Question: I am trying to do a plot with ggplot2, but I am struggling with the geom tile. As I am using this geom for the first time I looked closely to Hadley's documentation, but still I did not manage to get what I am after. I want to adjust both the tile width and the tile height. I found how to adjust the tile width in the documentation, but I am struggling with the height. Taking the next plot as starting point:
'''
test <- data.frame(
x = rep(c(1,3,6),2),
y = rep(c(1,3), each = 3),
w = rep(c(.5,2,1), 2),
z = sample(rep(LETTERS[1:6])))
ggplot(test, aes(x=x, y=y, fill = z)) + geom_tile(aes(width = w))
'''

I would now like to adjust the height of the tiles as well. With the bottom tile in the first 'column' (at which x = 1) to run from 0 to 1, and the top tile in the first column running from 1 to 4. In the second column I want to make the bottom tile run from 0 to 3 and the top tile from 3 to 4. For the last column I want the bottom from 0 to 1.5 and the top from 1.5 to 4. I tried many things, e.g. the following:
'''
test2 <- data.frame(
x = rep(c(1,3,6),2),
y = c(0, 0, 0, 1, 3, 1.5),
w = rep(c(.5,2,1), 2),
z = sample(rep(LETTERS[1:6])),
h = c(1, 3, 1.5, 3, 1, 2.5))
ggplot(test2, aes(x=x, y=y, fill = z)) + geom_tile(aes(width = w, heigth = h))
'''
but none produced the plot I was looking for.
Any help will be greatly appreciated. Thanks in advance!
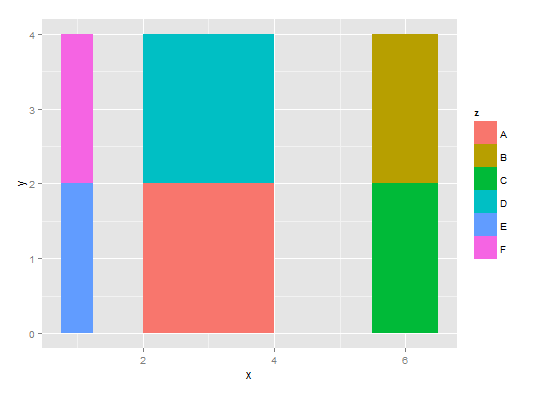
Answer: 'geom_tile' takes the aesthetic 'height=h' and generates 'ymin' and 'ymax' from '-h/2 to h/2'. This is why you aren't getting plot you intend. While I fully support @Didzis' solution as it is extremely straightforward and gets the job done, I'll show the solution using 'geom_tile' for two reasons. It's fun and always nice to know :).
The objective is to "generate" your 'y' positions accordingly so that the plot is as you expect. Taking 'test2' data.frame,
'''
require(plyr)
# calculate y coordinate accounting for shift in y due to h
test2 <- ddply(test2, .(x), transform, y2 = c(0, head(h,-1)) + h/2)
p <- ggplot(test2, aes(x=x, y=y2, fill = z)) +
geom_tile(aes(width = w, height=h))
p
'''

Now, you see that the heights are neatly generated (ymin and ymax)
'''
ggplot_build(p)$data
# fill x y PANEL group xmin xmax ymin ymax
# 1 #00BFC4 1 0.50 1 4 0.75 1.25 0.0 1.0
# 2 #619CFF 1 2.50 1 5 0.75 1.25 1.0 4.0
# 3 #00BA38 3 1.50 1 3 2.00 4.00 0.0 3.0
# 4 #F8766D 3 3.50 1 1 2.00 4.00 3.0 4.0
# 5 #B79F00 6 0.75 1 2 5.50 6.50 0.0 1.5
# 6 #F564E3 6 2.75 1 6 5.50 6.50 1.5 4.0
'''